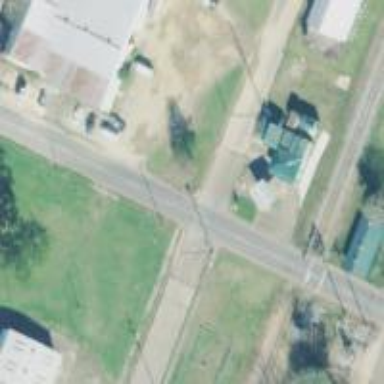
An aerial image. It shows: Power pole.